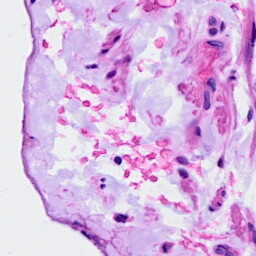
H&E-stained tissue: Ovarian